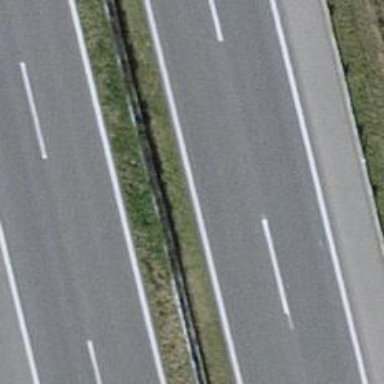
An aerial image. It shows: Motorway.